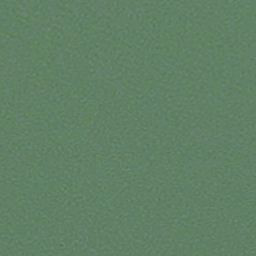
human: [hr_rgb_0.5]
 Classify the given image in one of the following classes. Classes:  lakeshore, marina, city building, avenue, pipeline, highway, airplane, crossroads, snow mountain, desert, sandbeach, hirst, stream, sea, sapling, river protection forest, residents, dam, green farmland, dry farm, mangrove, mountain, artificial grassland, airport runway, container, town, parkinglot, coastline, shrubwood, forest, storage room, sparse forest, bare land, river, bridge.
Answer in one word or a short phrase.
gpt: sea